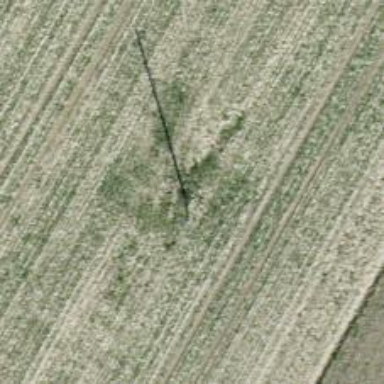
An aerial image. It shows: Minor power line.